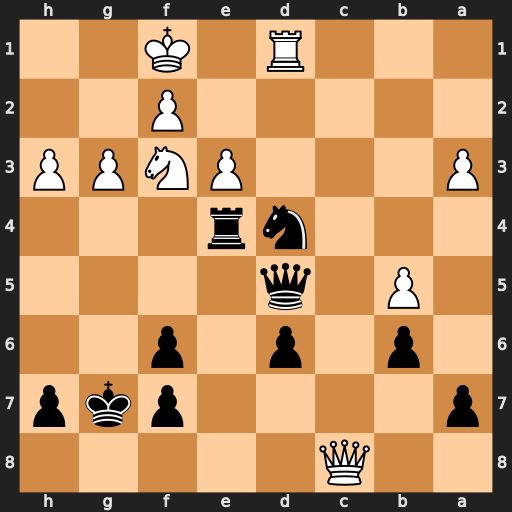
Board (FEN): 2Q5/p4pkp/1p1p1p2/1P1q4/3nr3/P3PNPP/5P2/3R1K2
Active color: b
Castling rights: -
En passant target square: -
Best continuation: Qxb5+ Kg2 Nxf3 Kxf3 Rc4 Qxc4 Qxc4